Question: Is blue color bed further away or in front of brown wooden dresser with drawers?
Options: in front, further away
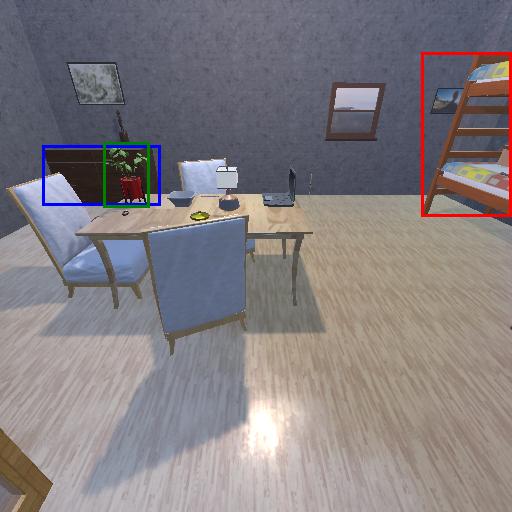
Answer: in front